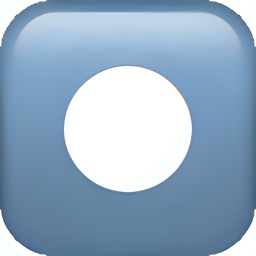
Name: black circle for record
Emoji: ⏺
Group: Symbols
Sub-group: av-symbol